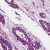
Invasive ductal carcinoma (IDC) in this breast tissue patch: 1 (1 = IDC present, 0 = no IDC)